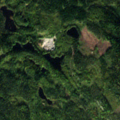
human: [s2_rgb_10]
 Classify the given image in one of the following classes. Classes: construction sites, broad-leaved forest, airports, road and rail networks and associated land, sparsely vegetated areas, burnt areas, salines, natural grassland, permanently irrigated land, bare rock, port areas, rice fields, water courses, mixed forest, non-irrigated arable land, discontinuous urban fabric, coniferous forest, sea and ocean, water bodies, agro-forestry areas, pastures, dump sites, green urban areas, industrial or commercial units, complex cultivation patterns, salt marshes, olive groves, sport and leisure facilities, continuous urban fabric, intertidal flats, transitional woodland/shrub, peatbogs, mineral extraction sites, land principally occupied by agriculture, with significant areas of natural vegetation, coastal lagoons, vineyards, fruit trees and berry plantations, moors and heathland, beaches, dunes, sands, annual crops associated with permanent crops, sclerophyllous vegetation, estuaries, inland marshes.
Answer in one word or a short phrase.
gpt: broad-leaved forest, coniferous forest, mixed forest